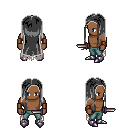
a pixel art fantasy rpg character, male body template, human, dark skin, gray tattered cape, teal pants, gray extra-long hairstyle, leather bracers, metal boots, dagger, four views (front, back, left, right), 2x2 character sprite sheet, small pixel art, hard edges, no anti-aliasing